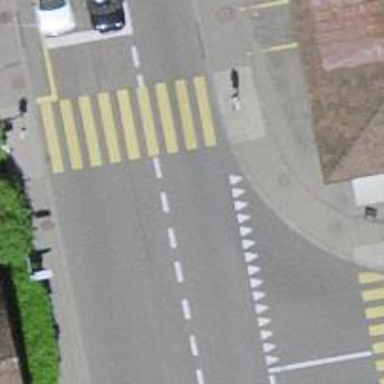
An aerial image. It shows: Road crossing with traffic signals.